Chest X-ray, PA view. Patient: 60 years old, sex M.
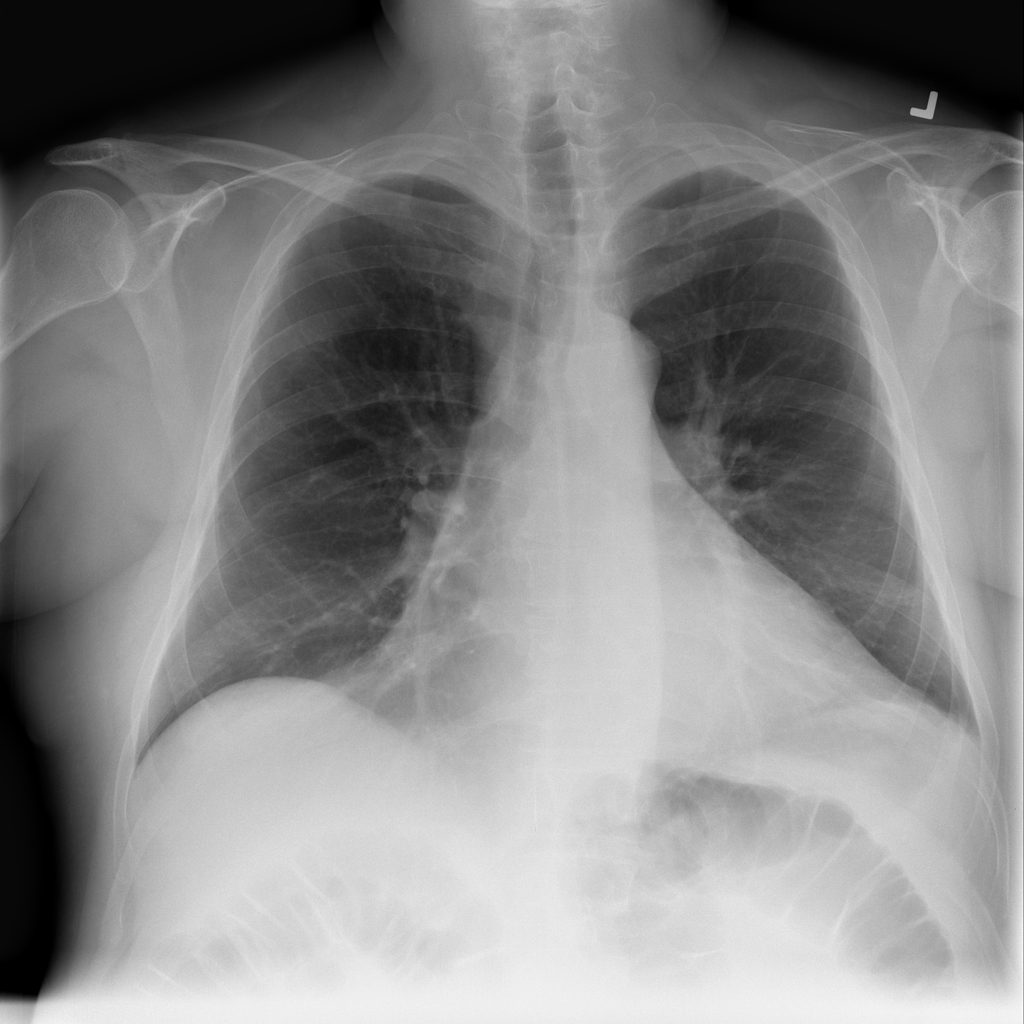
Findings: No Finding